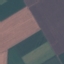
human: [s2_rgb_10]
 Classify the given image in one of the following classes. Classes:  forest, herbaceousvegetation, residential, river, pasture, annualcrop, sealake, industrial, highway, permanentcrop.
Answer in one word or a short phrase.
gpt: AnnualCrop